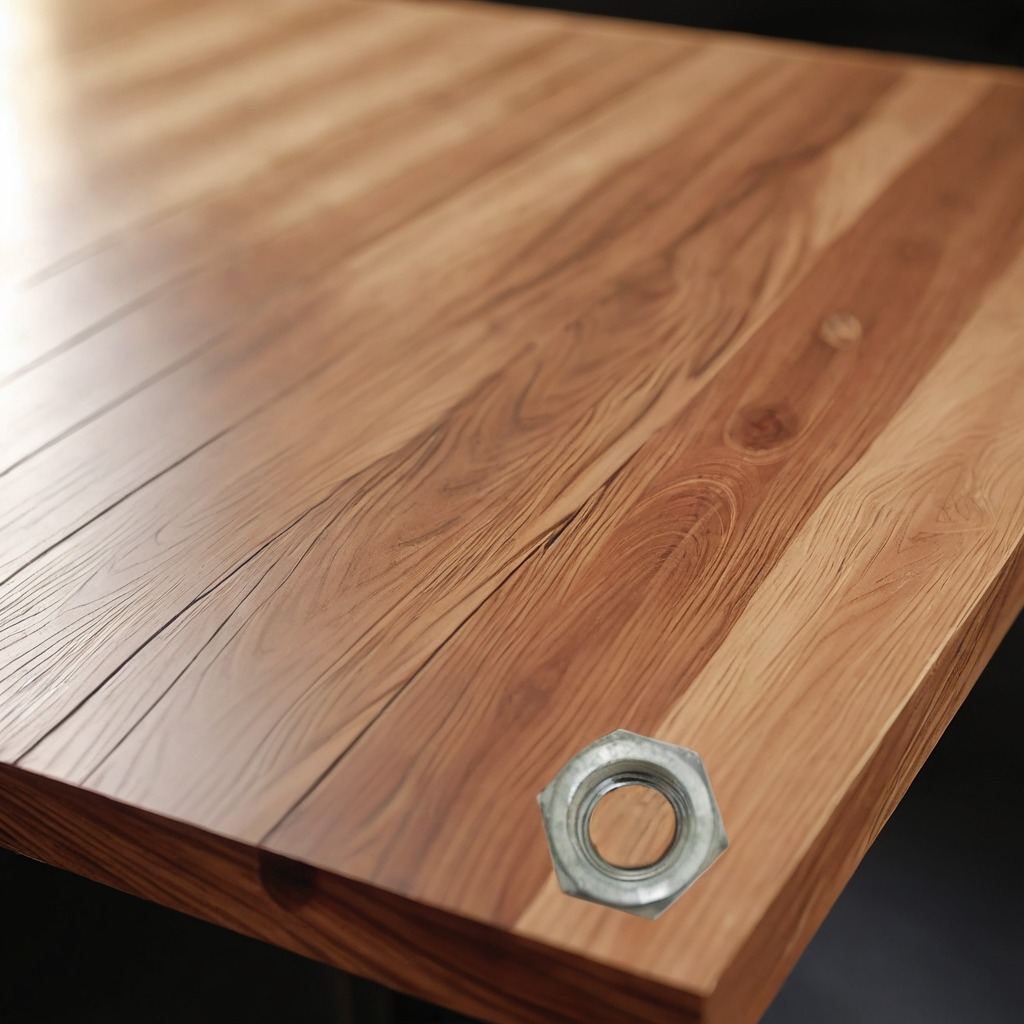
A metal nut is lying on the wooden table.